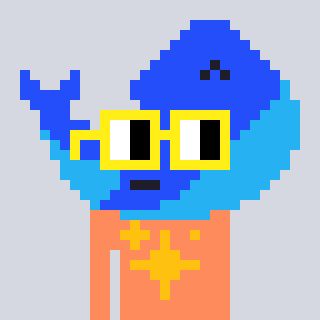
a pixel art character with square yellow glasses, a whale-shaped head and a peachy-colored body on a cool background